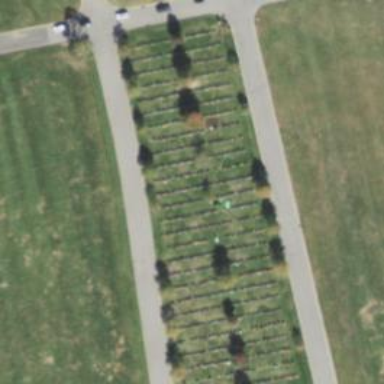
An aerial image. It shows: Sector within cemetery.